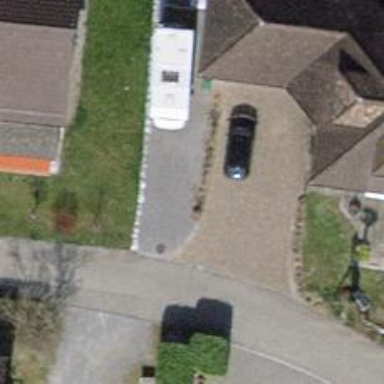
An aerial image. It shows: Hedge acting as barrier.